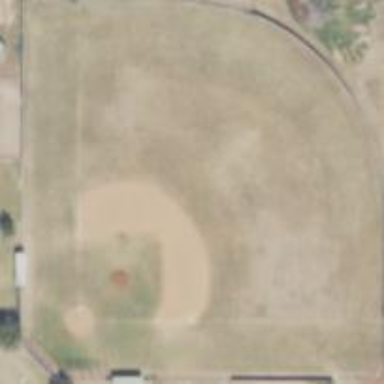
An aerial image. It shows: Baseball pitch for leisure and sports activities.